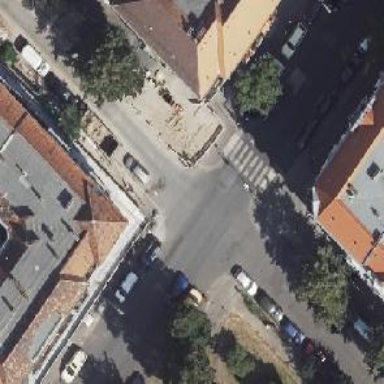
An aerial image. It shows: Asphalt road junction. The road is classified as tertiary.